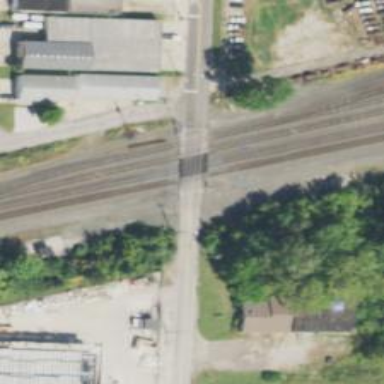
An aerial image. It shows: Railway level crossing.